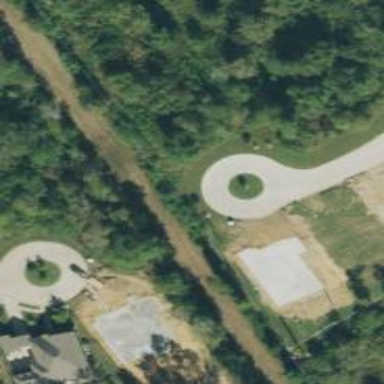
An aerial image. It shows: Turning loop on the road.